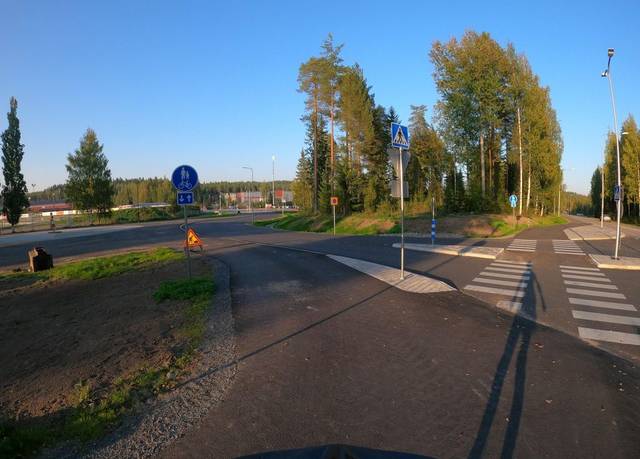
Region: Finland
Coordinates: 62.245, 25.676